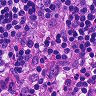
Metastatic tissue present: no